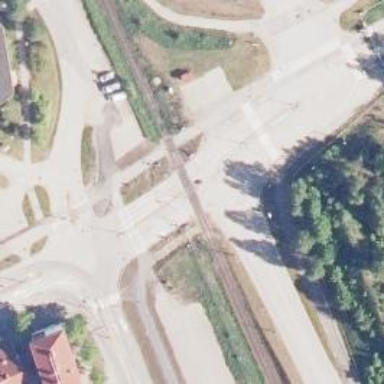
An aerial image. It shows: Uncontrolled crossing with pedestrian island.